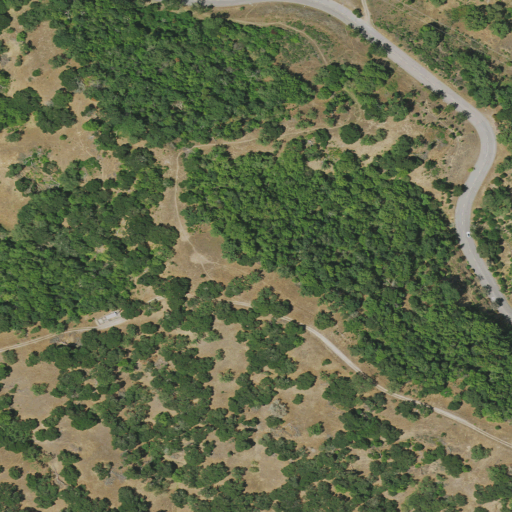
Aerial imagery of mountain in California named Pacheco Hill containing shrub, mixed forest, open development, deciduous forest, low intensity development, evergreen forest, and grassland